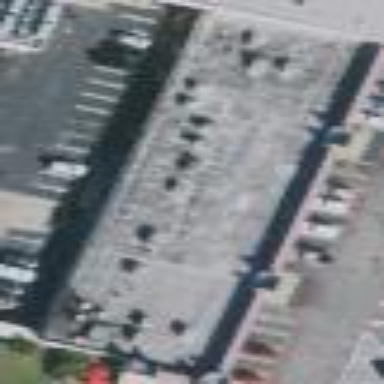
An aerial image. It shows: Retail building.